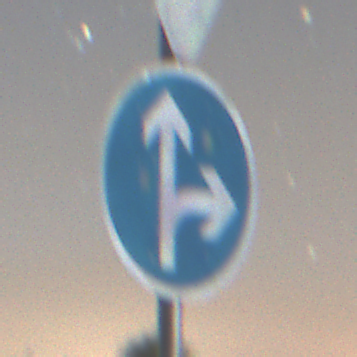
Verkehrszeichen: VorgeschriebeneFahrtrichtungGeradeausOderRechts
Zusatzzeichen oben: VorfahrtGewaehren
Umgebung: Outdoor, Nature
Tageszeit: Night
Wetter: Clear
Licht: Natural
Jahreszeit: NotSpecified
Kontrast: HighContrast